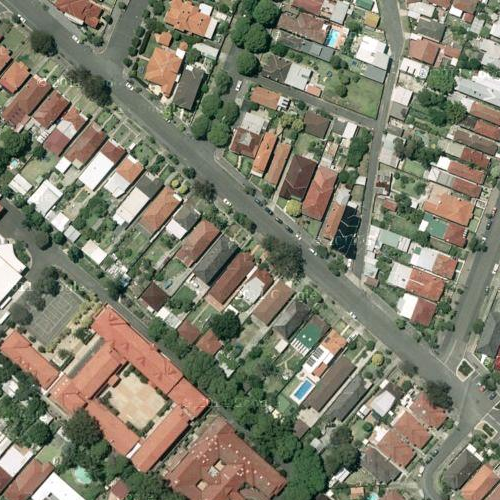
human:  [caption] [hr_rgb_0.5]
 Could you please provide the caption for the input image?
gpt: A residential area with houses arranged neatly and some roads go through this area .

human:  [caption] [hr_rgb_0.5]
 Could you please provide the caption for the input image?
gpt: A residential area with houses arranged neatly while many plants on the roadside .

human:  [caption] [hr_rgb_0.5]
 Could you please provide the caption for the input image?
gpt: Lots of houses with red and orange roofs arranged in lines .

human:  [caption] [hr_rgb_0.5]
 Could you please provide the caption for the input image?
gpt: A town with many houses arranged in lines while some cars on the roads .

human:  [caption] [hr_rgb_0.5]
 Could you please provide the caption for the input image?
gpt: A residential area with houses arranged neatly .